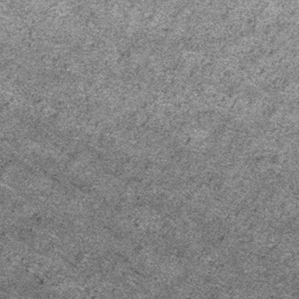
Label: frost